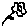
Label: flower